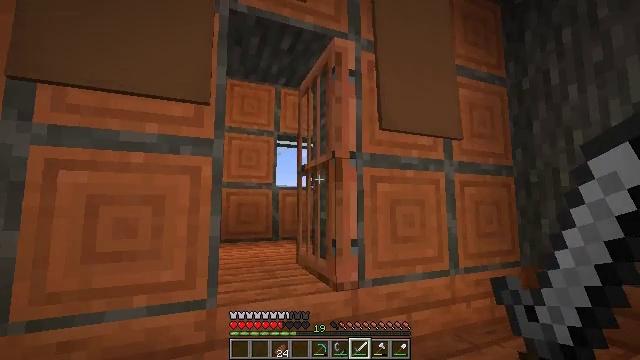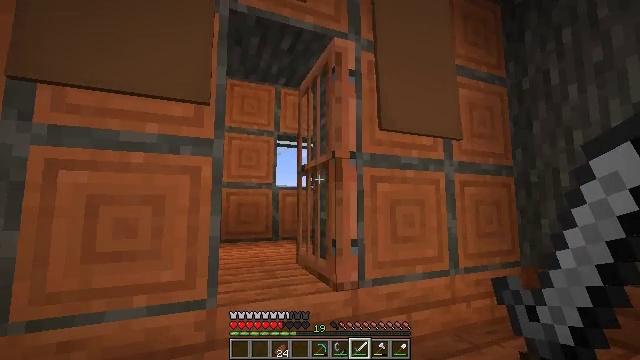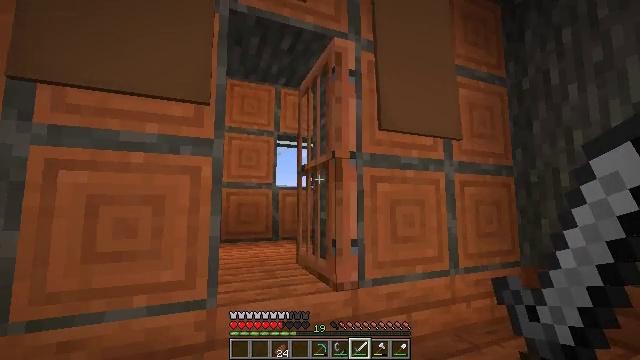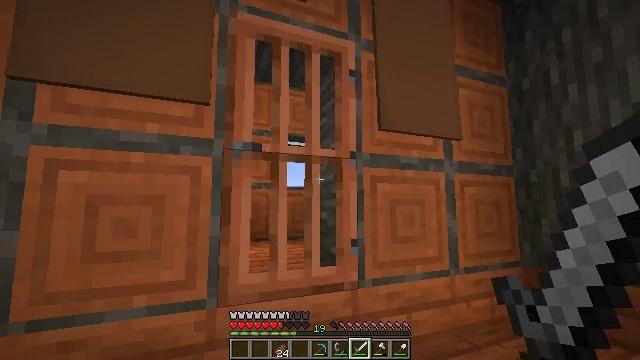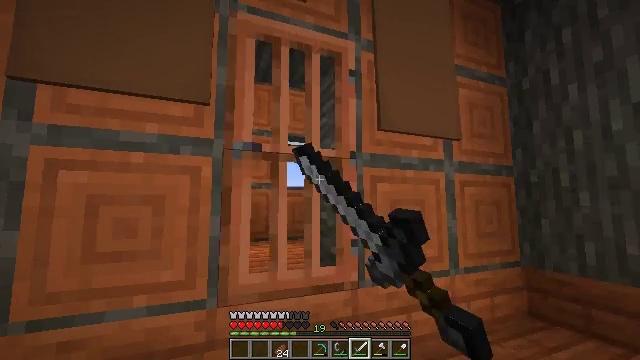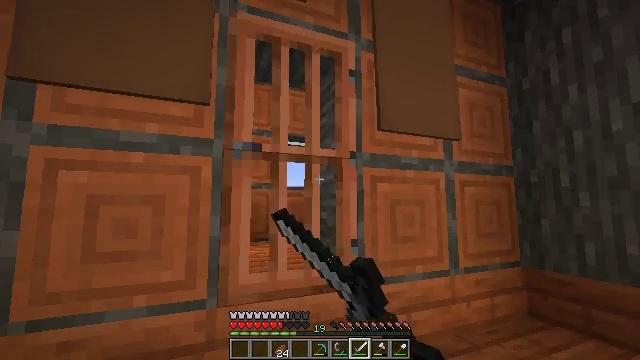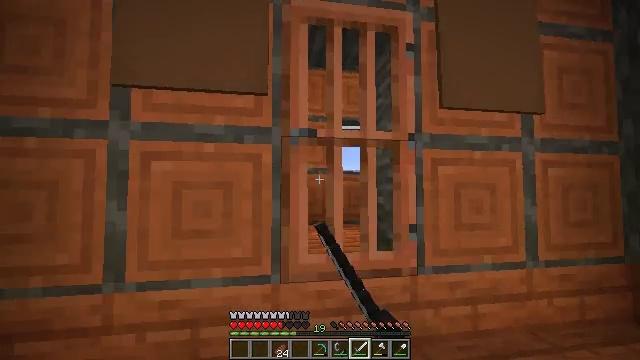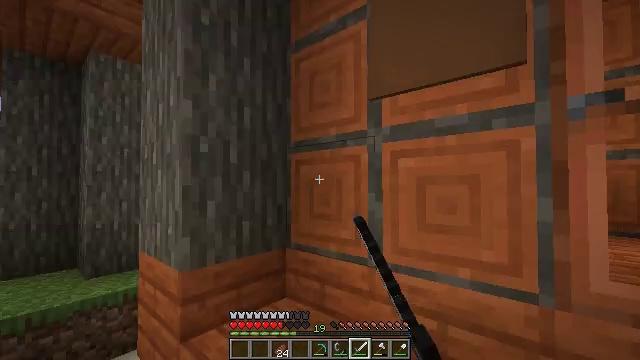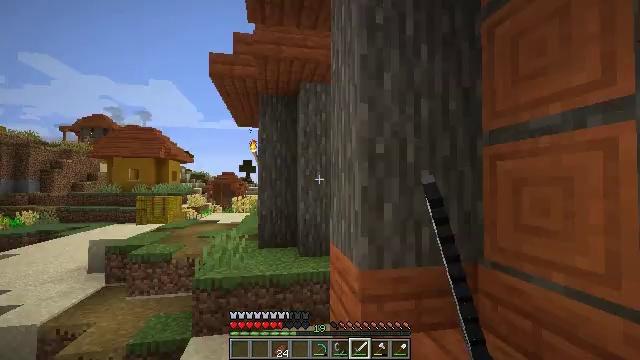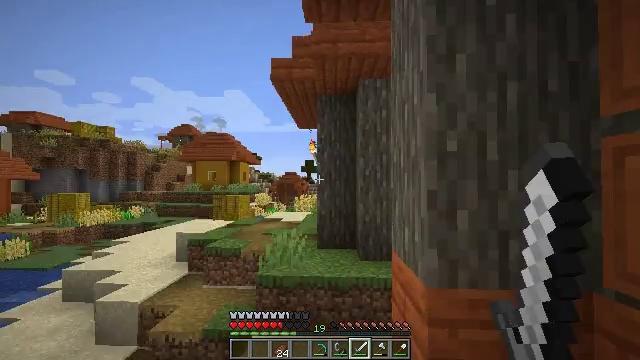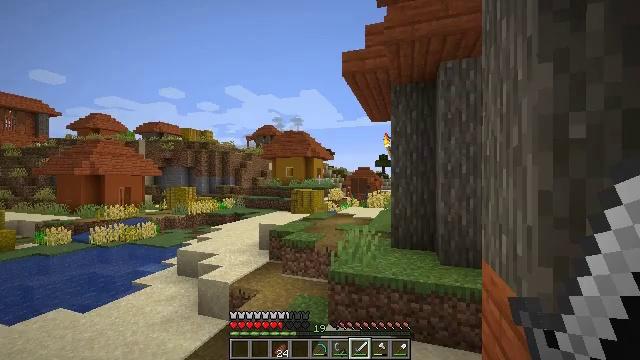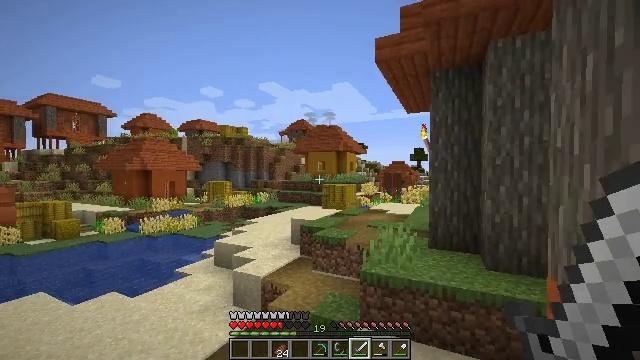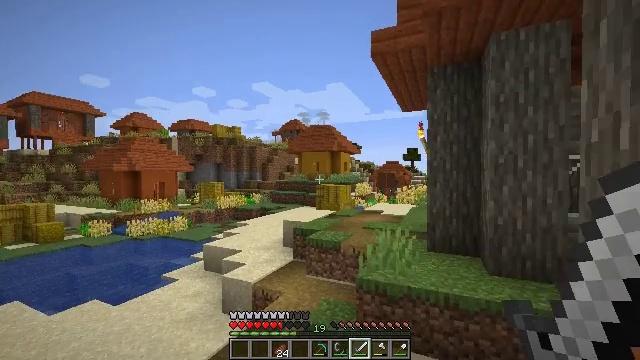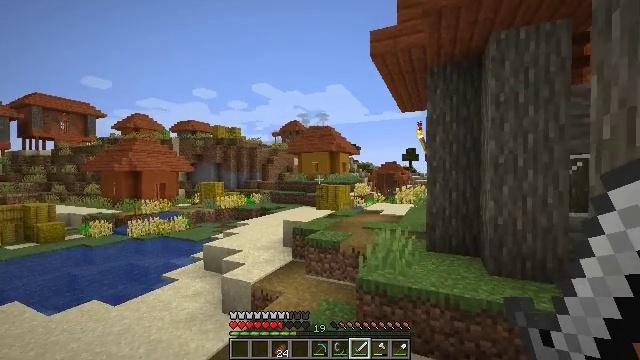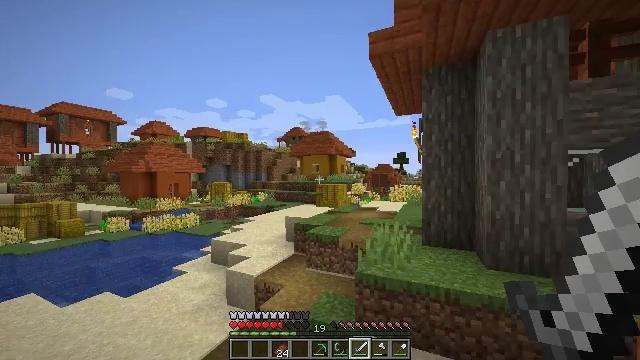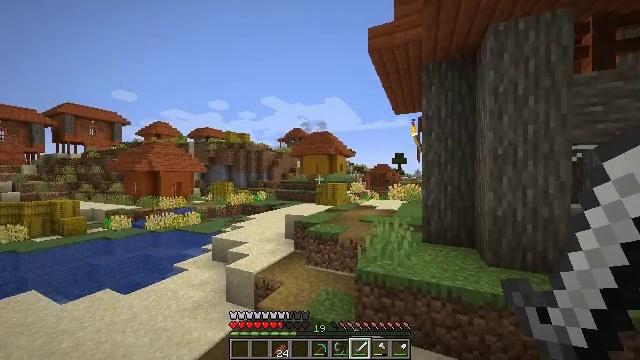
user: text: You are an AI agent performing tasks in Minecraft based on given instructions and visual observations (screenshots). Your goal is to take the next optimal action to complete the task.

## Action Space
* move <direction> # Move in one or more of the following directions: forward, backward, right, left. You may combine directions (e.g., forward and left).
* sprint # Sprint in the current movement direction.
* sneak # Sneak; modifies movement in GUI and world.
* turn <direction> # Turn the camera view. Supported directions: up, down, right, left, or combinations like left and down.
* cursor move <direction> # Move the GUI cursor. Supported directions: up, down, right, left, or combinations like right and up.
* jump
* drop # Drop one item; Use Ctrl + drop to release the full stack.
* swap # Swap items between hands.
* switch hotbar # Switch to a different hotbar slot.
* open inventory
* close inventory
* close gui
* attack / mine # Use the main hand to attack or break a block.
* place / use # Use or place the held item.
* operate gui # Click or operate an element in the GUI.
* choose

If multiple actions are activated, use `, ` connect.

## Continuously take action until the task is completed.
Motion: motion action
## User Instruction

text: Open a crafting table and make chainmail boots.
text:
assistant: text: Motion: no_op
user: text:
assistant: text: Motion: no_op
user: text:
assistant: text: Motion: use / place
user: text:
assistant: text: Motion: use / place
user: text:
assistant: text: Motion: use / place
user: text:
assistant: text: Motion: turn left and down
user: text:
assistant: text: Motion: move forward, turn left and down
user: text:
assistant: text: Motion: move forward, turn left
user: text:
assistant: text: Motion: move forward, turn left
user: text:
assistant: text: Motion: move forward, turn left and down
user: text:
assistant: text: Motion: move forward, turn left and down
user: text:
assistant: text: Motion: move forward, sprint, turn right
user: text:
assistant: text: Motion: move forward, sprint
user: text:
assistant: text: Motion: move forward, sprint
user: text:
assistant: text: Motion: move forward, sprint
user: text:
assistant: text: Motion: move forward
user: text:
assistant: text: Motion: move forward, turn right and up
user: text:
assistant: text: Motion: move forward, sprint, turn right
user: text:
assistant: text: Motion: move forward, sprint
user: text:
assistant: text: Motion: move forward, sprint
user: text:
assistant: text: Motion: move forward
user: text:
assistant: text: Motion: move forward, sprint
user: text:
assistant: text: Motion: move forward, sprint
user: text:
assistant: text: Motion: move forward, sprint
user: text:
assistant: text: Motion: move forward, sprint, turn left
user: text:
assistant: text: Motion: move forward, turn left
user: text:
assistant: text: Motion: move forward, turn left
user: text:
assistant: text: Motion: move forward, jump
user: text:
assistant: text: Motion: move forward, jump
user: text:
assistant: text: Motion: move forward, jump